Field crop: maize
Growth stage: 2
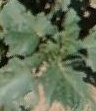
Species: datura